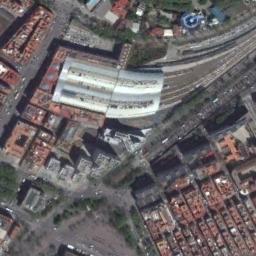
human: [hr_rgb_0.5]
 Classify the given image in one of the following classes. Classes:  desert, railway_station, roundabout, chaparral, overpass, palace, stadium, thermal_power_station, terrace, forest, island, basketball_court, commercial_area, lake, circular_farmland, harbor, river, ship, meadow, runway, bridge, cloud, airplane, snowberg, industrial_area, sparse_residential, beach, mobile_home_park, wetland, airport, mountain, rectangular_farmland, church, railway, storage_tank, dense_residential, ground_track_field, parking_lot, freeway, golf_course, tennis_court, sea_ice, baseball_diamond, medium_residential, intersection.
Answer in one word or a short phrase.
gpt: railway_station